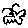
Label: bird